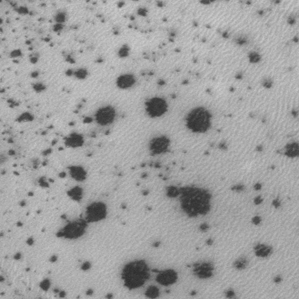
Label: frost